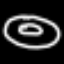
Label: donut